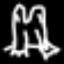
Label: frog